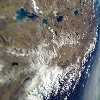
Label: land